Question: I've been Googling for most of my day now but I can't seem to find the right answer. Maybe because I don't really know in which direction to look (join? exist?). What I have is 3 tables:

---
There is a table named 'groups' and 'languages' containing the actual group- and language data but that's not important right now.
The user should be able to generate a list with all members, depending on the selected groups and/or languages. The groups/languages that the user selected are saved in two separate array's containing the IDs ('$aGroups' and '$aLangs').
What I want/need is to 'SELECT * FROM members WHERE ...'
And that's where I got stuck. I've tried joins, I've tried 'IN()', I've tried 'EXIST' but nothing seems to work right.
Any help is greatly appreciated!
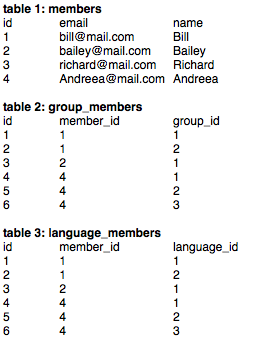
Answer: If you want to select members by languages and groups, you can do something like this :
'''
$query = "select * from members as m
left join group_members as gm on gm.member_id = m.id
left join language_members as lm on lm.member_id = m.id";
if(isset($aGroups)) {
$query .= " where group_id in (".implode(",", $aGroups).")";
if(isset($aLangs)) {
$query .= " and language_id in (".implode(",", $aLangs).")";
}
}
elseif(isset($aLangs)) {
$query .= " where language_id in (".implode(",", $aLangs).")";
}
'''